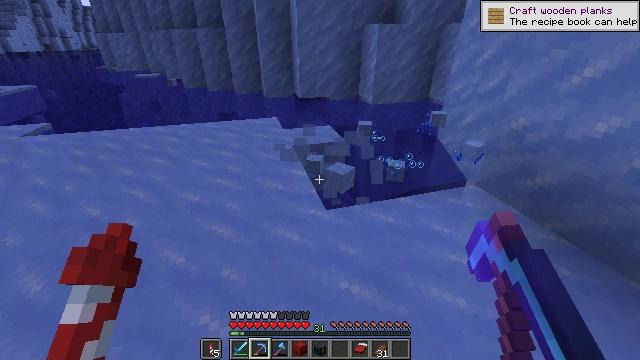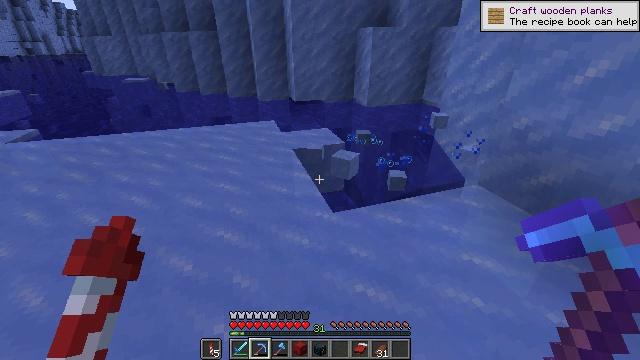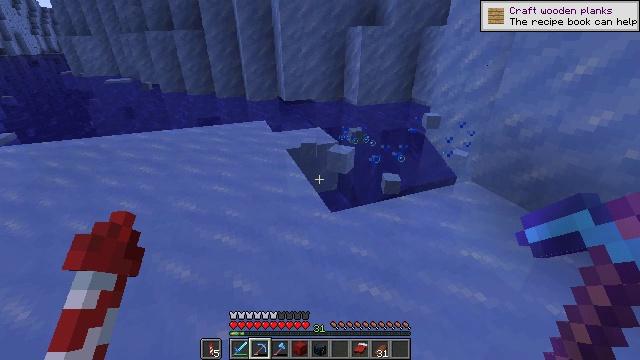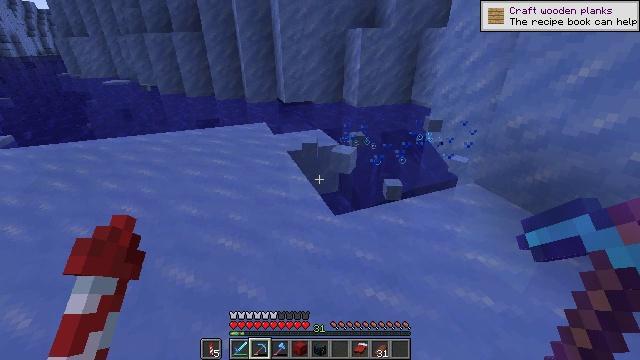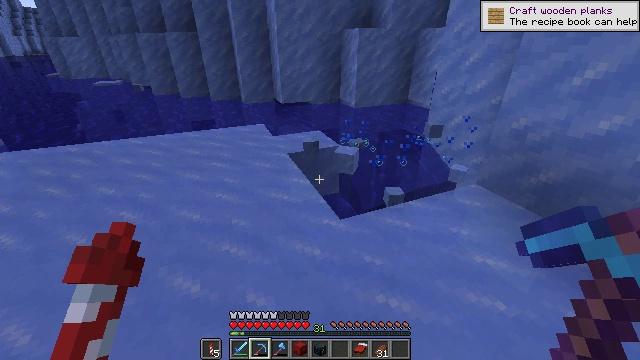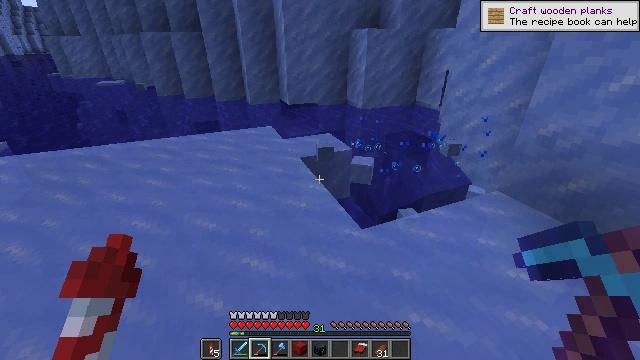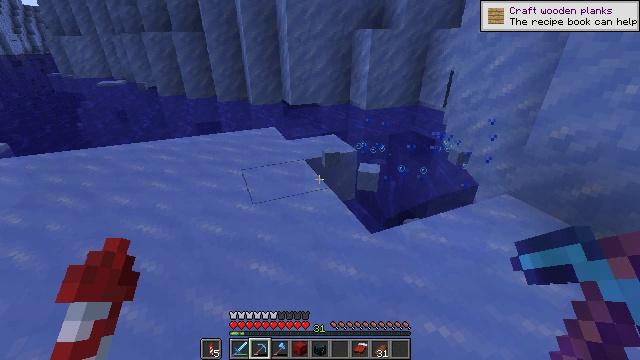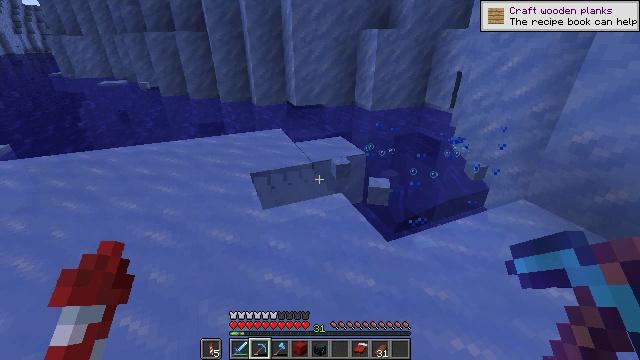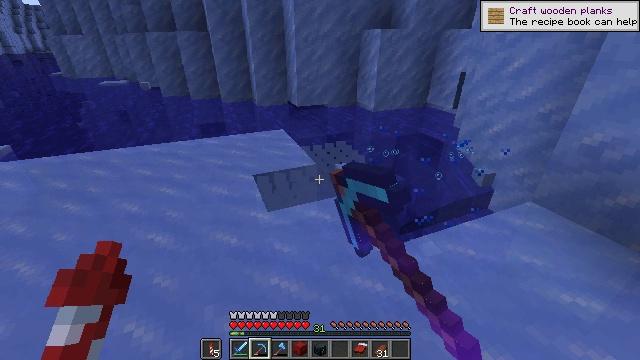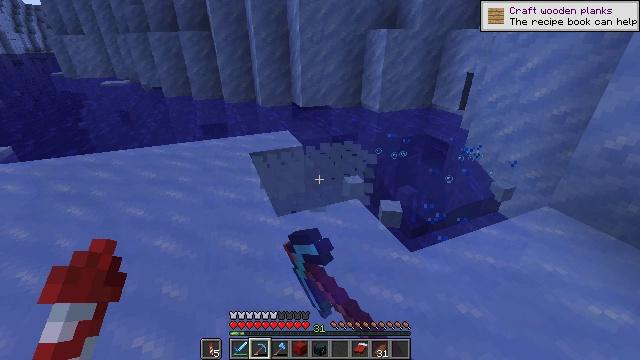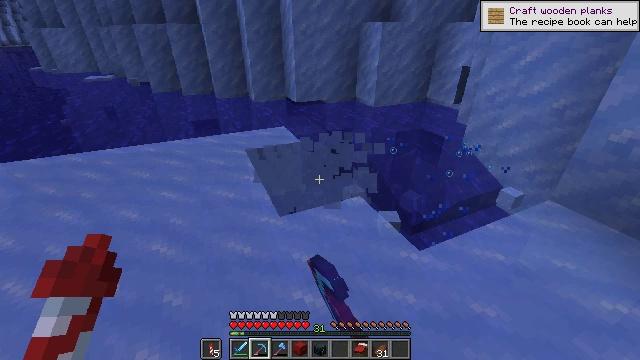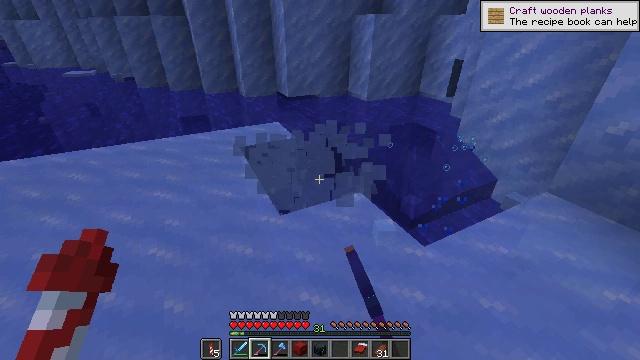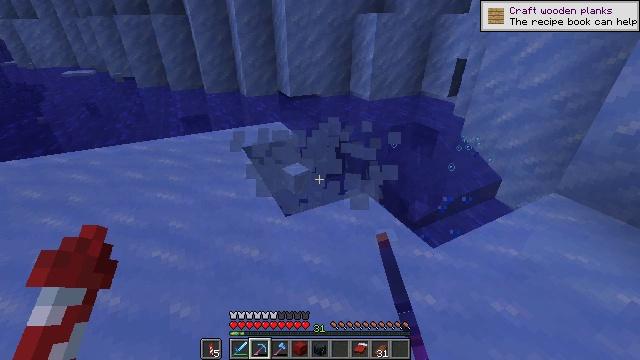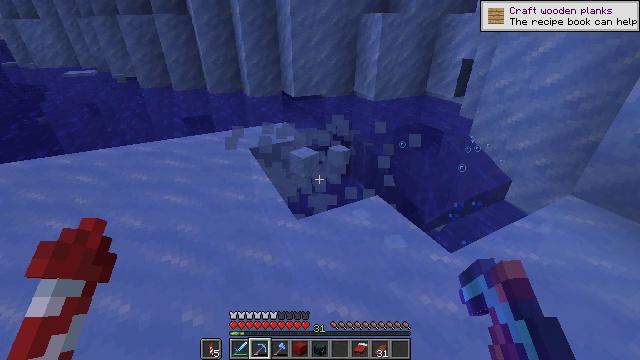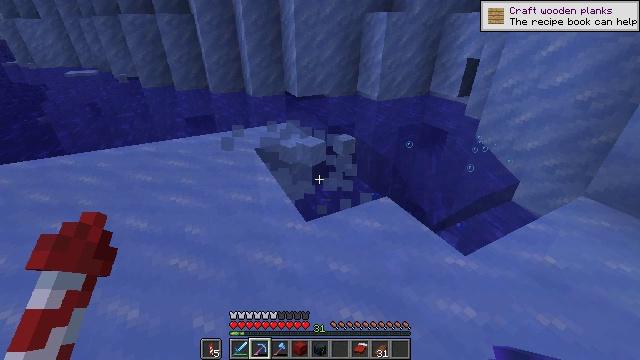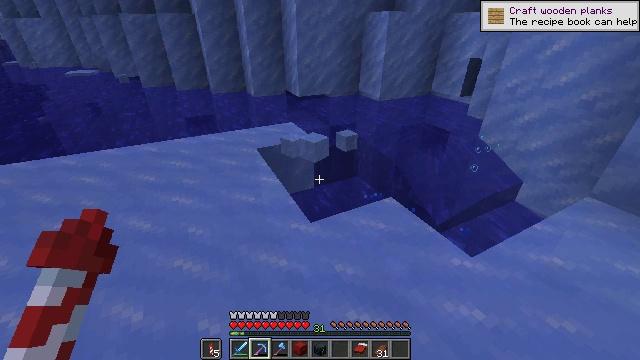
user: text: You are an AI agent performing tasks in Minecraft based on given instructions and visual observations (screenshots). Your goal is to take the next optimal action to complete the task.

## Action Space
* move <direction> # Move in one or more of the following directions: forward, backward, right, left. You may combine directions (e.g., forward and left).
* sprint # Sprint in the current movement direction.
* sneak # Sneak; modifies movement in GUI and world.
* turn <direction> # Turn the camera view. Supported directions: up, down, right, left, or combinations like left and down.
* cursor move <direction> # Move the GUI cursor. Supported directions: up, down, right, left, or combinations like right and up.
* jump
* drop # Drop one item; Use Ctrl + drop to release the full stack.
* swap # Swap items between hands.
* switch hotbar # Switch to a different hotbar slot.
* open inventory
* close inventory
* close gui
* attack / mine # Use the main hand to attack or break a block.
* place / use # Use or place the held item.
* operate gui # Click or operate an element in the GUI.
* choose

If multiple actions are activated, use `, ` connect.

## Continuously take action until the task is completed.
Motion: motion action
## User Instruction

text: Mine ice to use in an ice pathway.
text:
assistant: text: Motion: move forward and move left, turn right, attack / mine
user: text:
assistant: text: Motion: move forward and move left, turn right, attack / mine
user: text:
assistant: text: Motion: move forward and move left, attack / mine
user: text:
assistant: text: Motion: move forward and move left, turn right, attack / mine
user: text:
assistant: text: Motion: move forward and move left, attack / mine
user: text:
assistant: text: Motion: move forward and move left, attack / mine
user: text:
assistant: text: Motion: move forward and move left, attack / mine
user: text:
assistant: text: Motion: move forward and move left, attack / mine
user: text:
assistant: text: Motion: move forward and move left, attack / mine
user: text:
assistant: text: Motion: turn right and down
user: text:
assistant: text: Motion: turn right and down
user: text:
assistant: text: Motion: no_op
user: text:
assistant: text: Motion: no_op
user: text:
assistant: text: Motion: no_op
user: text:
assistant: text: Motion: no_op
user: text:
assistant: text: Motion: no_op
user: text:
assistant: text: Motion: no_op
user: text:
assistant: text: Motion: no_op
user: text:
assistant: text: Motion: move forward
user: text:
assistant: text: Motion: move forward
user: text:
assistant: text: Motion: move forward
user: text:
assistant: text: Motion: move forward
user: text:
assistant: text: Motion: move forward
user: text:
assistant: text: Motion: no_op
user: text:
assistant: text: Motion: attack / mine
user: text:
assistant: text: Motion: turn left, attack / mine
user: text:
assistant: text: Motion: turn left
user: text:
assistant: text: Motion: no_op
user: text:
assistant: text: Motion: turn left
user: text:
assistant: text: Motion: turn left